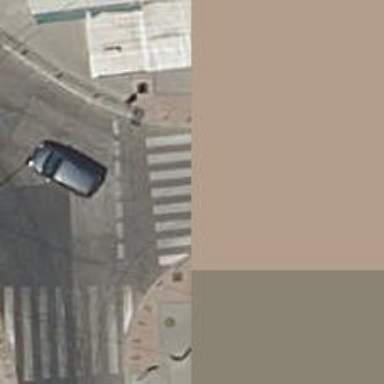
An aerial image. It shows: Zebra crossing on the road.